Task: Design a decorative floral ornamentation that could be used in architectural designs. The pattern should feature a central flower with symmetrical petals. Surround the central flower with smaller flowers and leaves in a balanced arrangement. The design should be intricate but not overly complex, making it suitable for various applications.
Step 537:
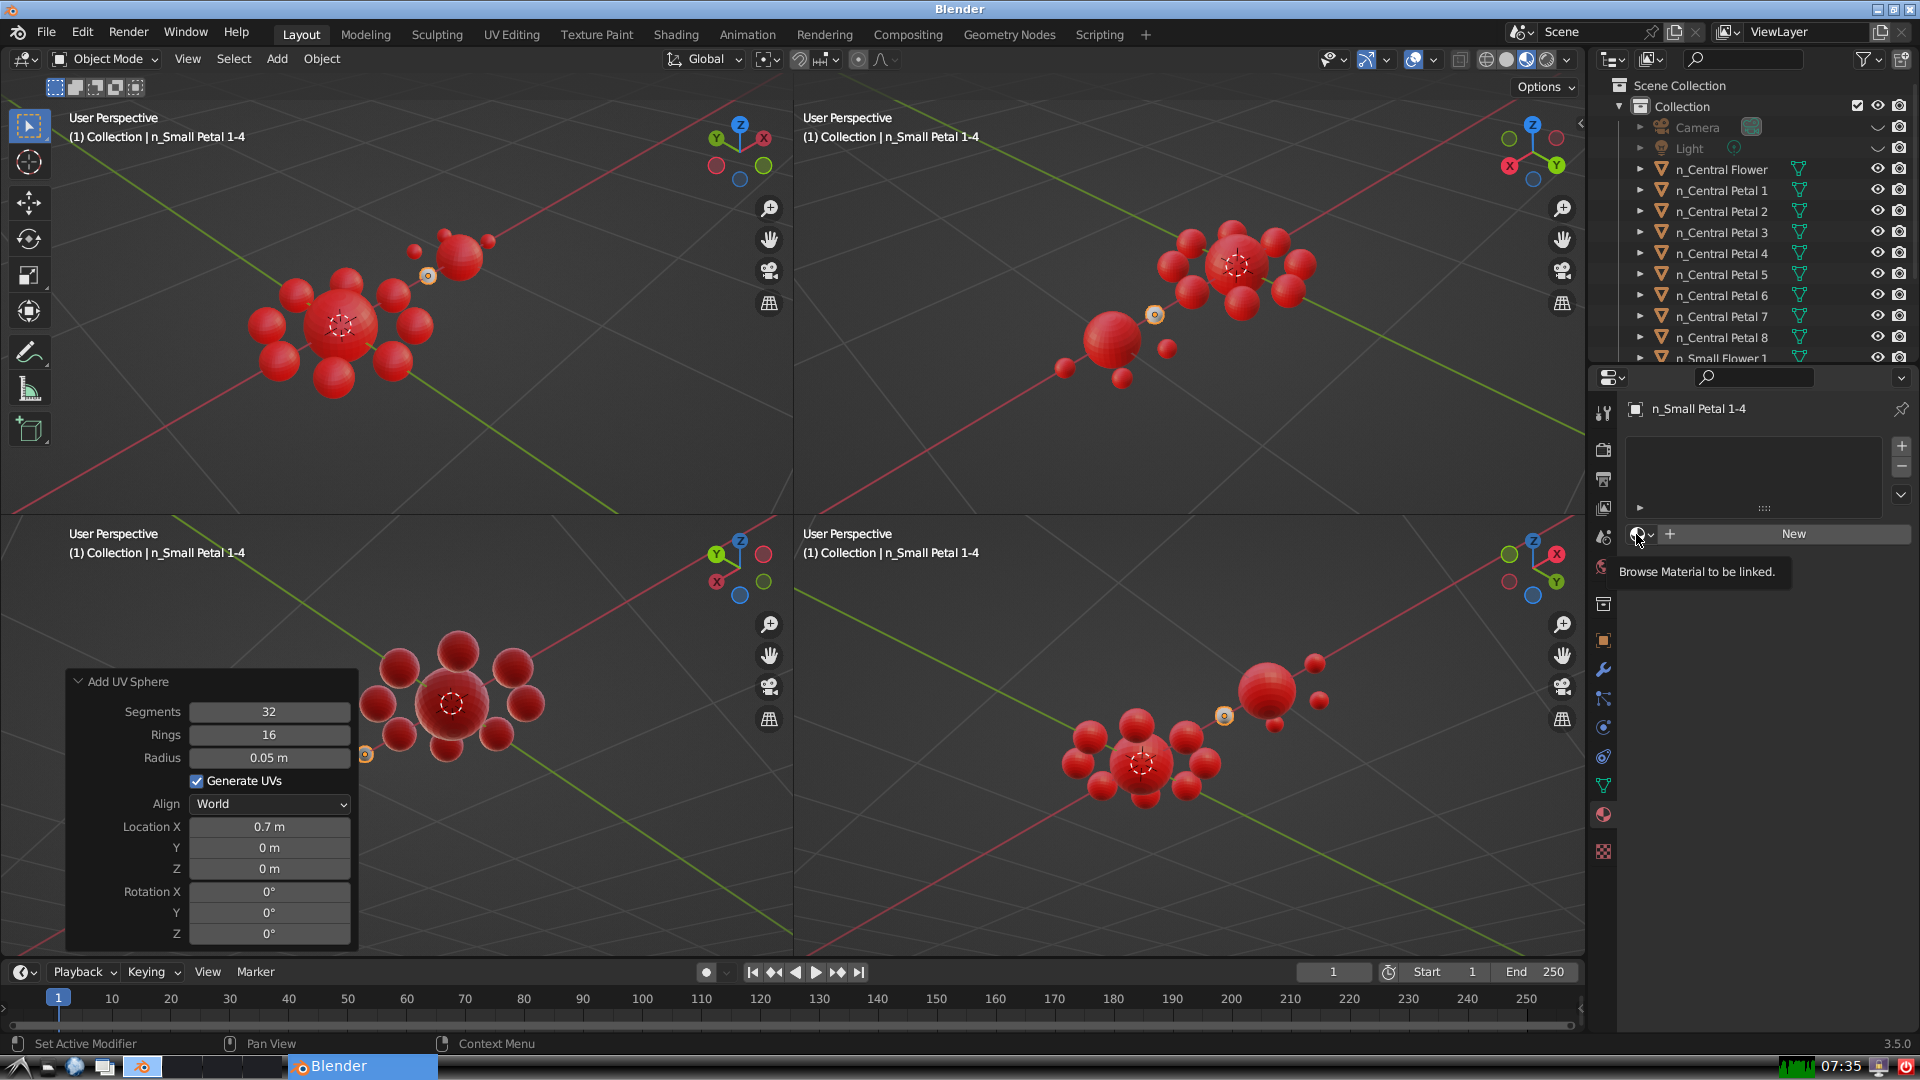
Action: click: no